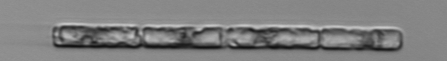
Label: Guinardia_delicatula